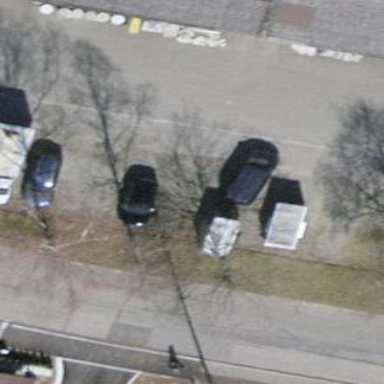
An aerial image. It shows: Parking area with surface.